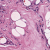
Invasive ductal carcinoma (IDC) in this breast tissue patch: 0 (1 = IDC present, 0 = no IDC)